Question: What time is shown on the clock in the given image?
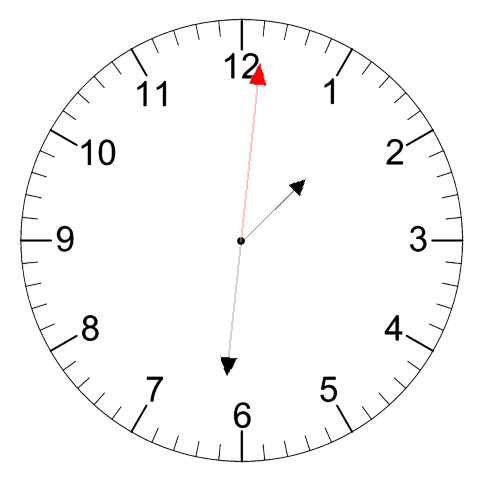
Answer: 01:31:01